Interaction volume radius: 5 \u00c5
Interaction volume height: 30 \u00c5
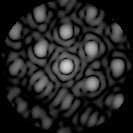
Disorder parameter: 0.2525